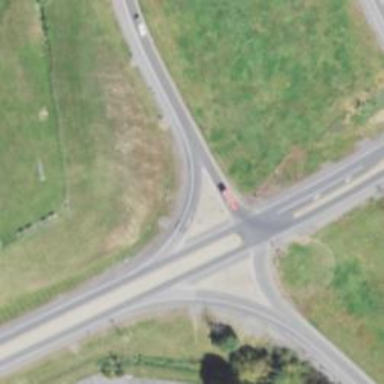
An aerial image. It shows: Asphalt motorway link.